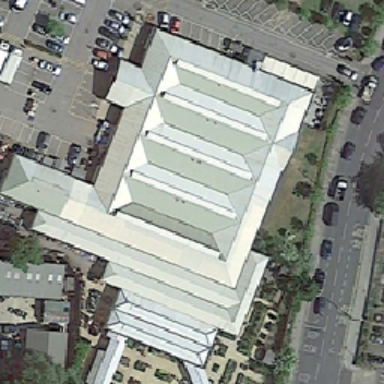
Polygonal white buildings are surrounded by several cars and green trees .